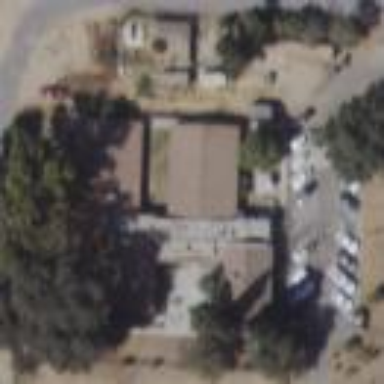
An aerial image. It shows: Nursing home.